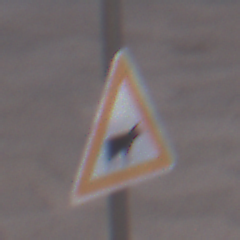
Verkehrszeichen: ViehtriebLinks
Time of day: MorningAfternoon
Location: Outdoor (Urban)
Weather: PartlyCloudy
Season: NotSpecified
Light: Natural